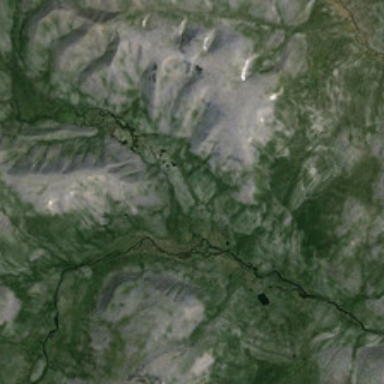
Several rivers flow down the hill .